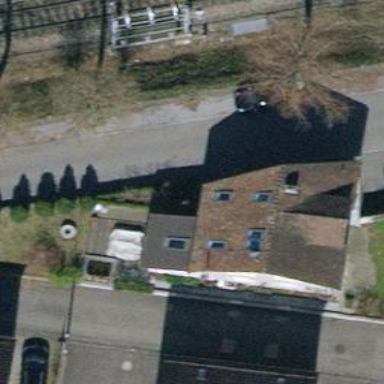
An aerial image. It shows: Detached building.